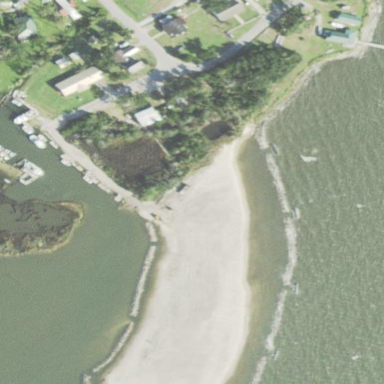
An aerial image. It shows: Sandy beach.